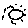
Label: sun